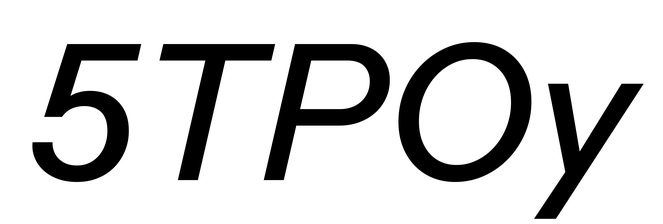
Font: InstrumentSans-Italic_Medium_Italic